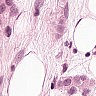
Metastatic tissue present: yes